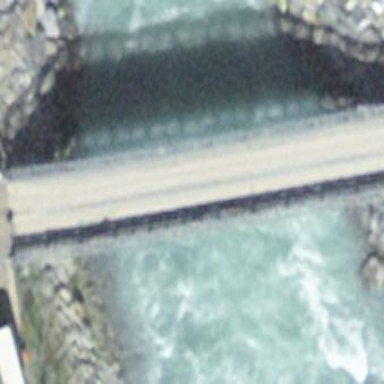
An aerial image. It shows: Man-made bridge.